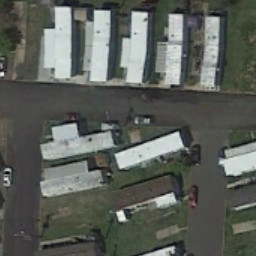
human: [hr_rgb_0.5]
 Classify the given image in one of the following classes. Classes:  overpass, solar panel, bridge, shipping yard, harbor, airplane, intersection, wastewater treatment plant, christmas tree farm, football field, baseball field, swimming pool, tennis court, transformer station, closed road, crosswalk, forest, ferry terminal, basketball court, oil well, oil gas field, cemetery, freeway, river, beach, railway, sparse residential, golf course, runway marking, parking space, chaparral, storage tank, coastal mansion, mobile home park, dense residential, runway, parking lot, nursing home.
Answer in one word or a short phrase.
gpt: mobile home park